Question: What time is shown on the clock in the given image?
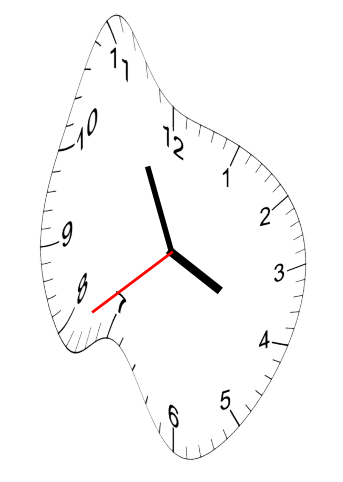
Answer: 03:55:39